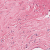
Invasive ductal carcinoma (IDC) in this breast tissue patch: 0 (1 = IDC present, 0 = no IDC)